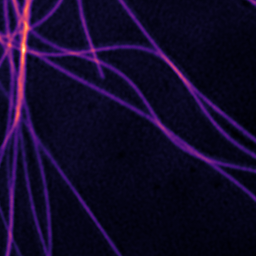
Label: Super-resolution Microtubules image